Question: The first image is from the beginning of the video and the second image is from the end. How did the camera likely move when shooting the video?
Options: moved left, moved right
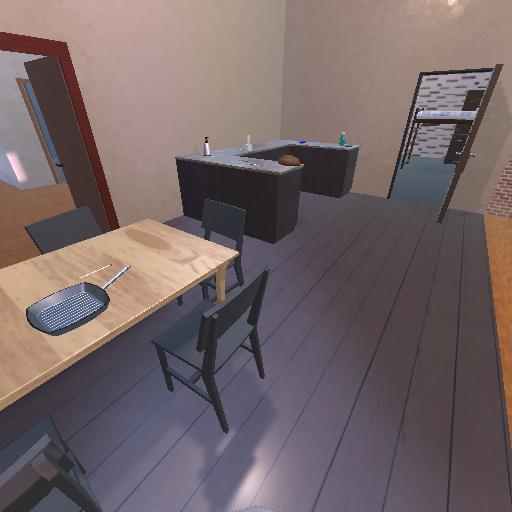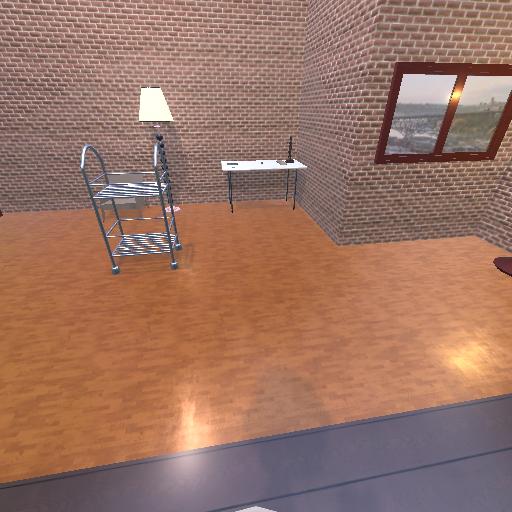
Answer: moved left